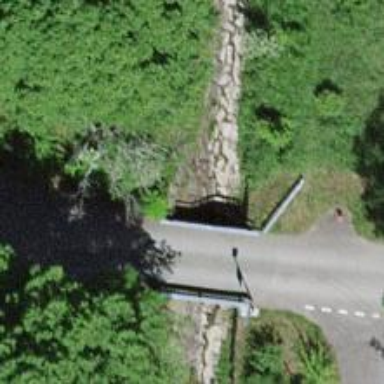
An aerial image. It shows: Unclassified road on bridge.